Group 1:
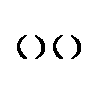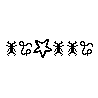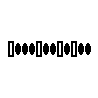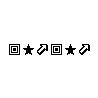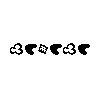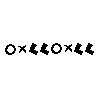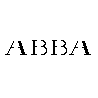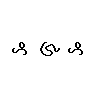
Group 2:
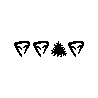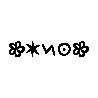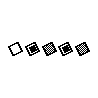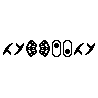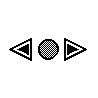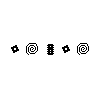
Rule separating the two groups: Palindromic when elements are grouped into (more than one) equal-sized blocks vs. no grouping of elements into (more than one) equal-sized blocks is palindromic.
Concepts: element_grouping, element_wise_symmetry, same, same_shape, sequence
Comments: Any palindrome would be sorted left, except strings of length zero or one.
Author: Leo Crabbe